Question: I'm writing a graphical URI handler for git:// links with bash and zenity, and I'm using a zenity 'text-info' dialog to show git's clone output while it's running, using FIFO piping. The script is about 90 lines long, so I won't bother posting it here, but here's the most important lines:
'''
git clone "$1" "$target" 2>&1 | cat >> /tmp/githandler-fifo &
cat /tmp/githandler-fifo | zenity --text-info --text='Cloning git repository' &
'''
I'm using FIFO instead of a direct pipe to allow them to run asynchronously and allow for killing git if the zenity window is closed.
Problem is, the only line that appears from git's output is the first:
'''
Initialized empty Git repository in /home/delan/a/.git/
'''
The other lines with counting objects, etc. don't show or are shown on the terminal.
'cat'
'git' outputs progress messages (anything other than the "Initialized" message) on stderr, but the moment I try to pipe stderr to a file or to merge with stdout, the messages disappear.
I've tried to write two blocking versions of cat's functions in C, bread and bwrite, like this:
'''
#include <stdio.h>
main(int argc, char **argv) {
int c;
for (;;) {
freopen(argv[1], "r", stdin);
while ((c = getchar()) != EOF)
putchar(c);
}
}
#include <stdio.h>
main(int argc, char **argv) {
int c;
for (;;) {
freopen(argv[1], "w", stdout);
while ((c = getchar()) != EOF)
putchar(c), fputs("writing", stderr);
}
}
'''
They work nicely because they block and don't quit on EOF, but it hasn't quite solved the problem yet. At the moment, using one, the other, or both, works in theory, but in practice, zenity shows nothing at all now.
@mvds suggested that using a regular file, in combination with 'tail -f' rather than 'cat', may do this. Surprised at such a simple solution (thanks!) I tried it but unfortunately, only the first line showed up in zenity and nothing else.
After doing some strace'ing and inspecting git's source code, I realise that git outputs all its progress information (anything past the "Initialized" message) on stderr, and the fact that this is the first line and my assumption that it's because of cat quitting early on EOF was a coincidence/misguided assumption (git doesn't EOF until the program ends).
The situation seemed to become a lot simpler, as I shouldn't have to change anything from the original code (at the start of the question) and it should work. Mysteriously, however, the stderr output 'vanishes' when redirected - and this is only something that happens in git.
Test case? Try this, and see if you see anything in the file (you won't):
'''
git clone git://anongit.freedesktop.org/xorg/proto/dri2proto 2> hurr
'''
This goes against everything I know about stderr and redirection; I've even written a little C program that outputs on stderr and stdout to prove to myself that redirection just doesn't work for git.
In line with Jakub Narebski's answer, as well as replies to emails I sent to the git mailing list, '--progress' is the option I need. Note that this option only works after the command, and not before 'clone'.
Thank you very much for all your help. This is the fixed line:
'''
git clone "$1" "$target" --progress > /tmp/githandler-fifo 2>&1 &
'''

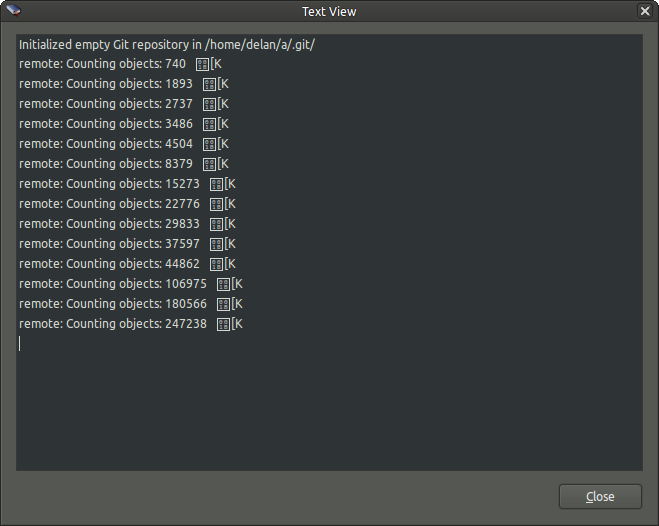
Answer: I think that at least some of progress reports gets silenced when output is (tty). I'm not sure if it applies to your case, but try to pass '--progress' option to 'git clone' (i.e. use 'git clone --progress <repository>').
Though I don't know if it is what you wanted to have.